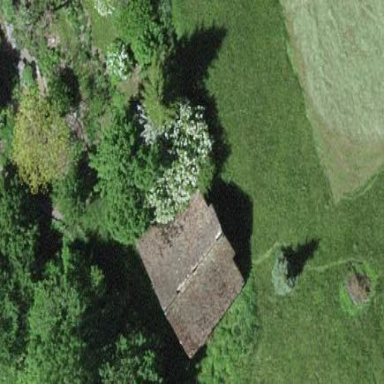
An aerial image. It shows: Farm auxiliary building.